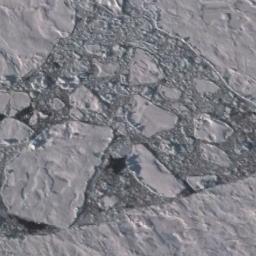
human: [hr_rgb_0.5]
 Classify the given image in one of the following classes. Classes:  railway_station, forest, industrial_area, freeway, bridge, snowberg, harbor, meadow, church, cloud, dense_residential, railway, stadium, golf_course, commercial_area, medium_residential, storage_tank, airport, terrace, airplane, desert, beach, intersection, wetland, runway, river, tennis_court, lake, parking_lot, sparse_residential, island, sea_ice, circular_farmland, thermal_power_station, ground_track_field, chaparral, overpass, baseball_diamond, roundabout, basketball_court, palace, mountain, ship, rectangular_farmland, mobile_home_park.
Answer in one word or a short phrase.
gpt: sea_ice